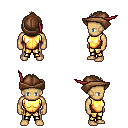
a pixel art fantasy rpg character, male body template, human, tanned skin, gold chest armor, gold greaves, gray mohawk hairstyle, leather cap, four views (front, back, left, right), 2x2 character sprite sheet, small pixel art, hard edges, no anti-aliasing